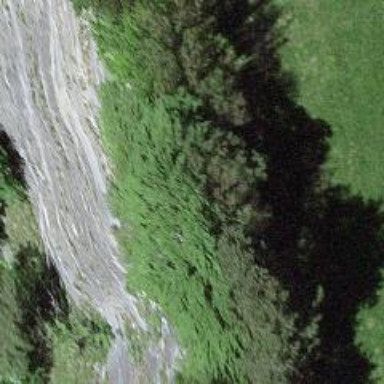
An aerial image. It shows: Cliff in nature.